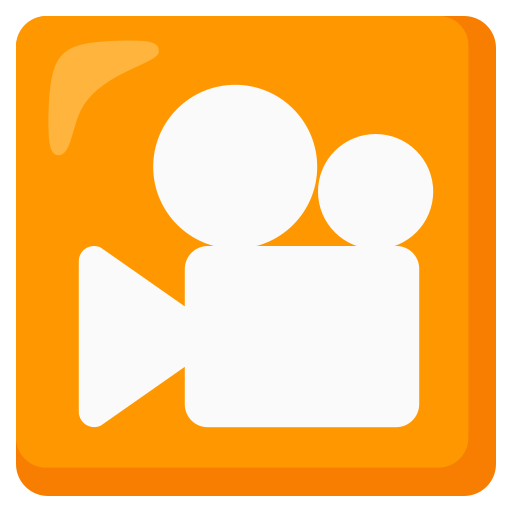
Emoji: 🎦